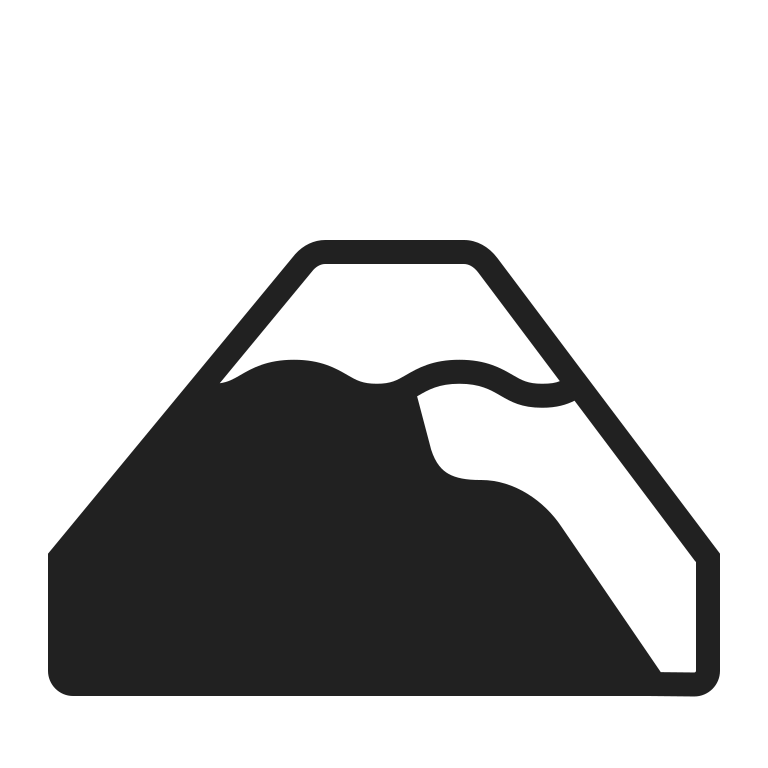
mount fuji high contrast